Question: I ran across an issue, when saving HTML5 canvas made by flot into an image format. See image below.

This is an image I spliced together from two different renditions of the same graph (which uses same code). Left side is the canvas in the browser and is rendered white. Right side, is when I use 'getCanvas()' code to save data into image form and it is rendered gray. I can't explain the difference in color, nor fix it. What do you think is the issue?
'''
//JS side:
var plot = $.plot($("#plot"), flotData, flotOptions);
var canvas = plot.getCanvas();
var data = canvas.toDataURL("image/png");
//I then pass data via dynamically created JS-form to a PHP script
{code ommitted, but essentially $imageData = data}
//once in PHP script:
$parts = explode(',', $imageData);
$data = base64_decode($parts[1]);
header('Content-Type: image/png');
header('Content-Length: '.strlen($data));
// Output the actual image data //renders with gray instead of white(!!)
echo $data;
'''
Found that I can set background color like so in flot:
'grid:{"backgroundColor" : {"colors" : [ "#FFF", "#EEE" ]}}'.
But it changes the color inside the grid only and the vertical sidelines on the sides of the grid (the axes) still have gray background when it was white in browser rendition.
Another way to attack this is to find a way to "draw flot chart on top of existing canvas". Make canvas, color it, pass it to flot. (don't know if possible)
** UPDATE! **
The problem I am experiencing here is that of 'transparency'. Transparent pixels with 0 on the alpha channel acquire this kind of coloring that I want to avoid.
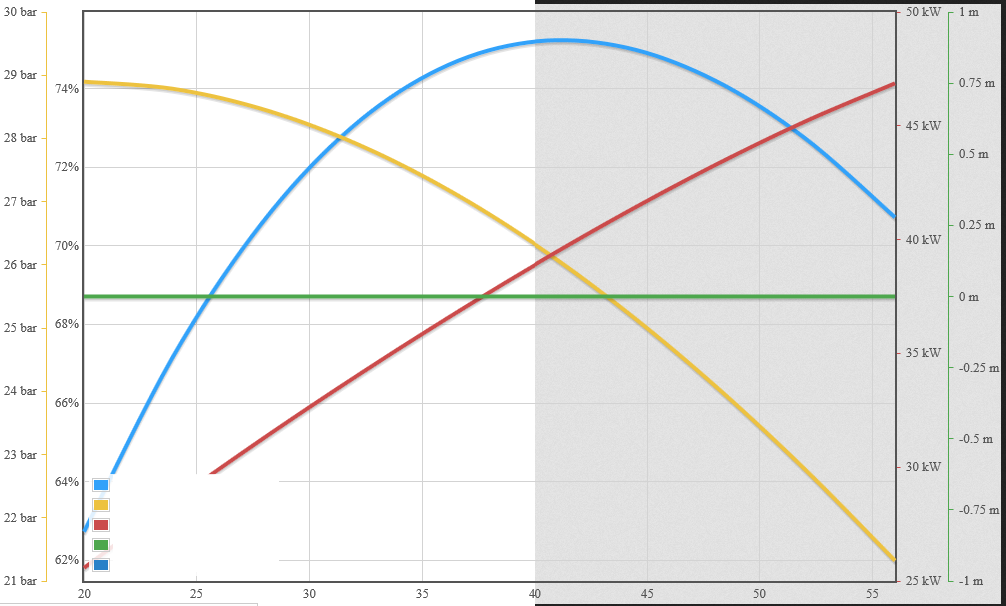
Answer: ah so the answer was transparency. Something must've clicked for me when I tried to export image as 'jpeg' and border color was different (black). PNG's alpha channel is 0 for the border outside of the grid. Hence, other programs feel free to write stuff there.
My solution was inspired by <URL>, which I found by googling "canvas png transparency".
My code goes something like this:
'''
var image = context.getImageData(0, 0, canvas.width, canvas.height);
for(var i=0; i < image.data.length; i+=4)
{
if (image.data.[i+3] == 0) //if transparent
{
image.data[i] = 255; //blast the mfkr with full on white!
image.data[i+1] = 255;
image.data[i+2] = 255;
image.data[i+3] = 255;
}
}
'''
Crude, but does the job!